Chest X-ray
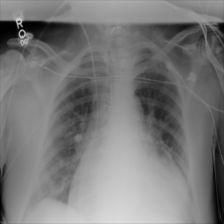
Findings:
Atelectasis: negative
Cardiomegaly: positive
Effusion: negative
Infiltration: negative
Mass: negative
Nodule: negative
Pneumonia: negative
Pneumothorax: negative
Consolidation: negative
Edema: negative
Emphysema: negative
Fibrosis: negative
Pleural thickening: negative
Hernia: negative